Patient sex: M
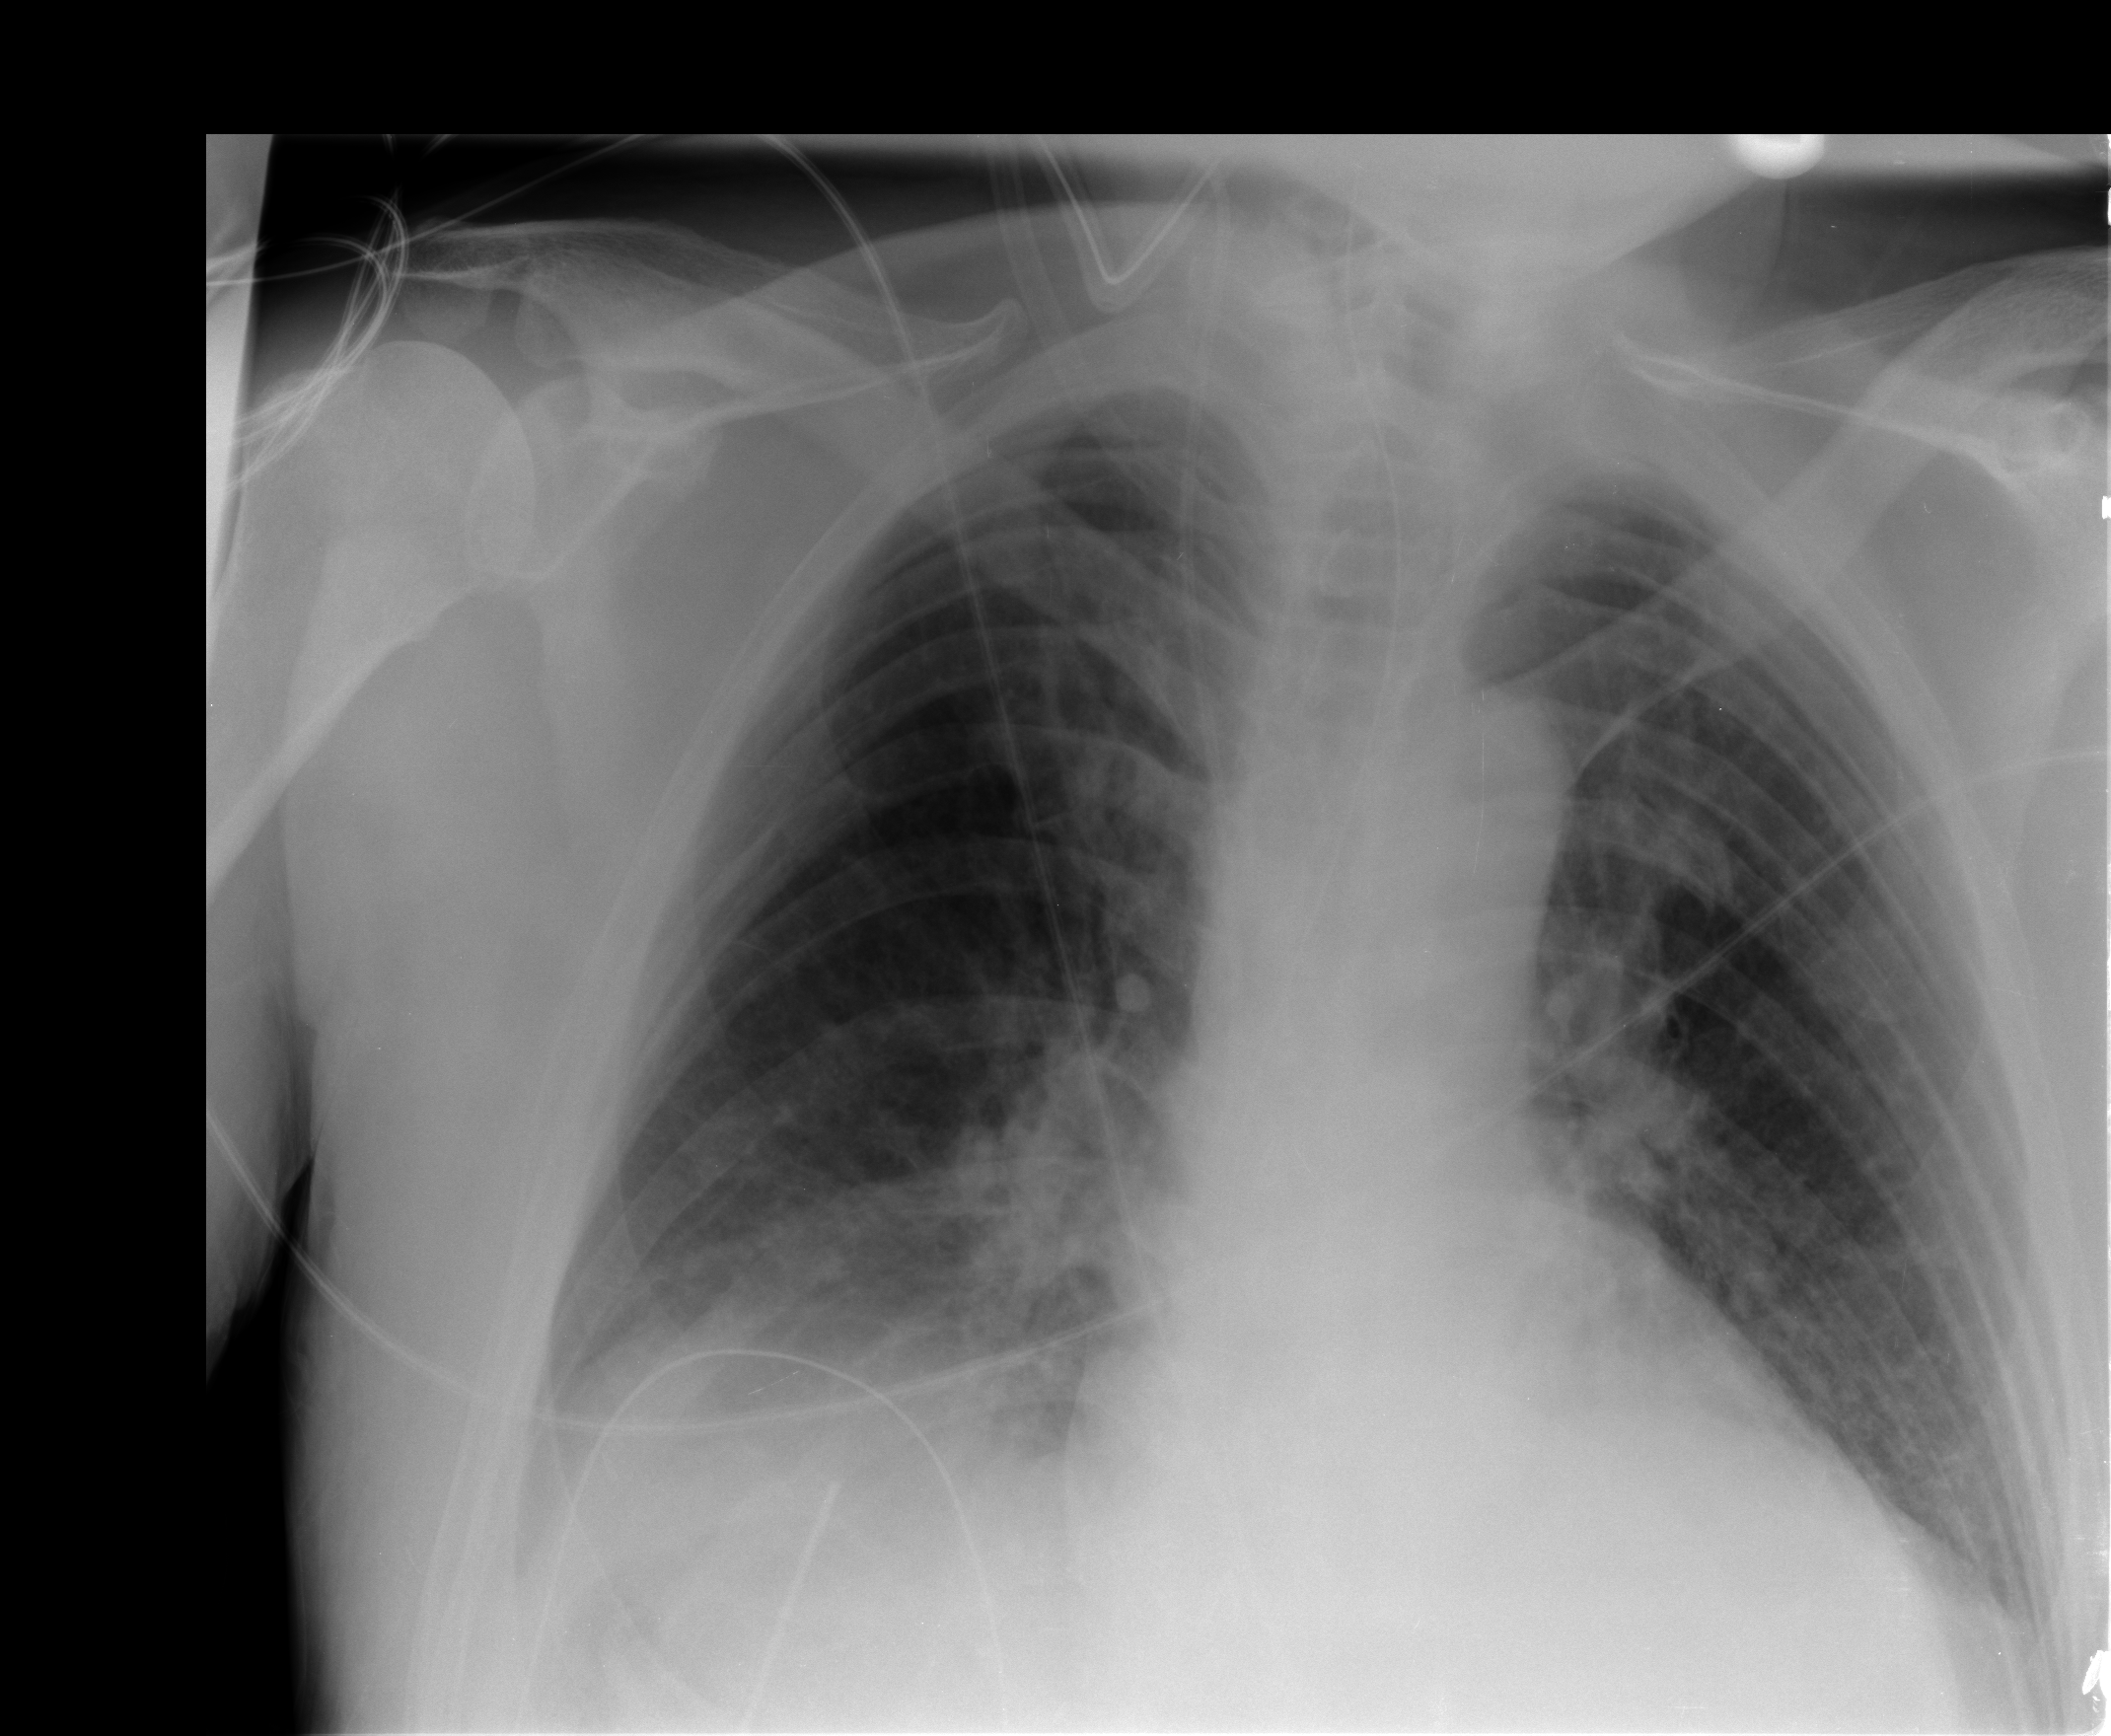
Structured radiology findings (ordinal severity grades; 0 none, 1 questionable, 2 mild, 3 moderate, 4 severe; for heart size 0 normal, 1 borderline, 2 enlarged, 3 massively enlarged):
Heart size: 0
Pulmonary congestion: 1
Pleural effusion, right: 2
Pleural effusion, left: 0
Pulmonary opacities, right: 0
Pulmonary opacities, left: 0
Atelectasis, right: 2
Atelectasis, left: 1